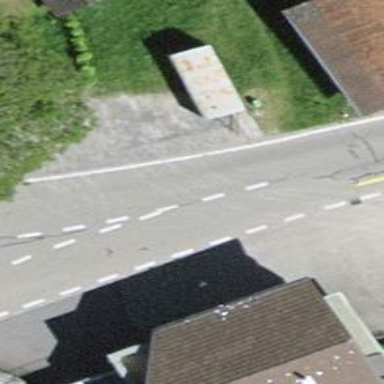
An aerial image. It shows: Public transport stop position.